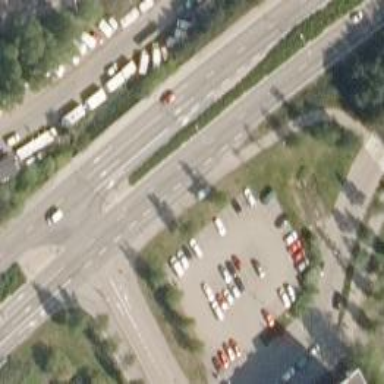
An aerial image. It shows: Parking lot with metro park and ride facilities.